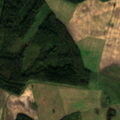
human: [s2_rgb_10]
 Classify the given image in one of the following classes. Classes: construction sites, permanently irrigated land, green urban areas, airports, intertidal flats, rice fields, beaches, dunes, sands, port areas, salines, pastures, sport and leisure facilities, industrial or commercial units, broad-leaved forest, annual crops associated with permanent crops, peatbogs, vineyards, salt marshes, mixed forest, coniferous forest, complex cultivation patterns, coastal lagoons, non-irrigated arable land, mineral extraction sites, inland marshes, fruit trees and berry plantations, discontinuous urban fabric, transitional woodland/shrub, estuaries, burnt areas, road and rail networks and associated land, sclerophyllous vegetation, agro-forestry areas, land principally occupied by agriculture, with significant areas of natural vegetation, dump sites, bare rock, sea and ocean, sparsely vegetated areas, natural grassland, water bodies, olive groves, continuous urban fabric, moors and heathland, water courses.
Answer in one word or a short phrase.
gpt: non-irrigated arable land, mixed forest